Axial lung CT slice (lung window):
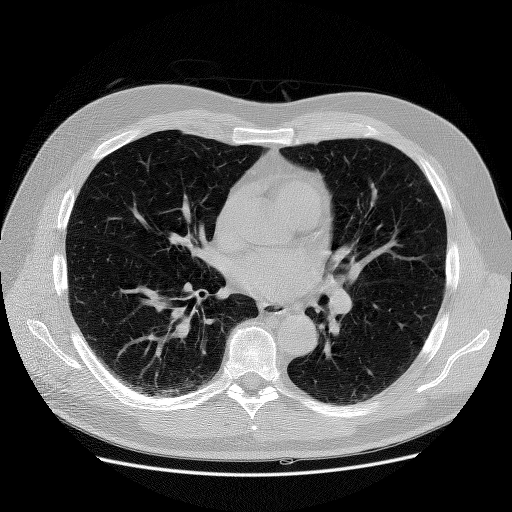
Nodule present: no